Field crop: maize
Growth stage: 2
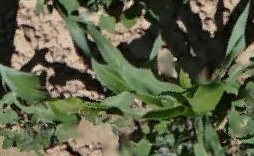
Species: maize